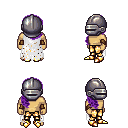
a pixel art fantasy rpg character, male body template, human, tanned skin, white tattered cape, gold greaves, purple right-swept hairstyle, metal helm, cloth bracers, gold boots, four views (front, back, left, right), 2x2 character sprite sheet, small pixel art, hard edges, no anti-aliasing